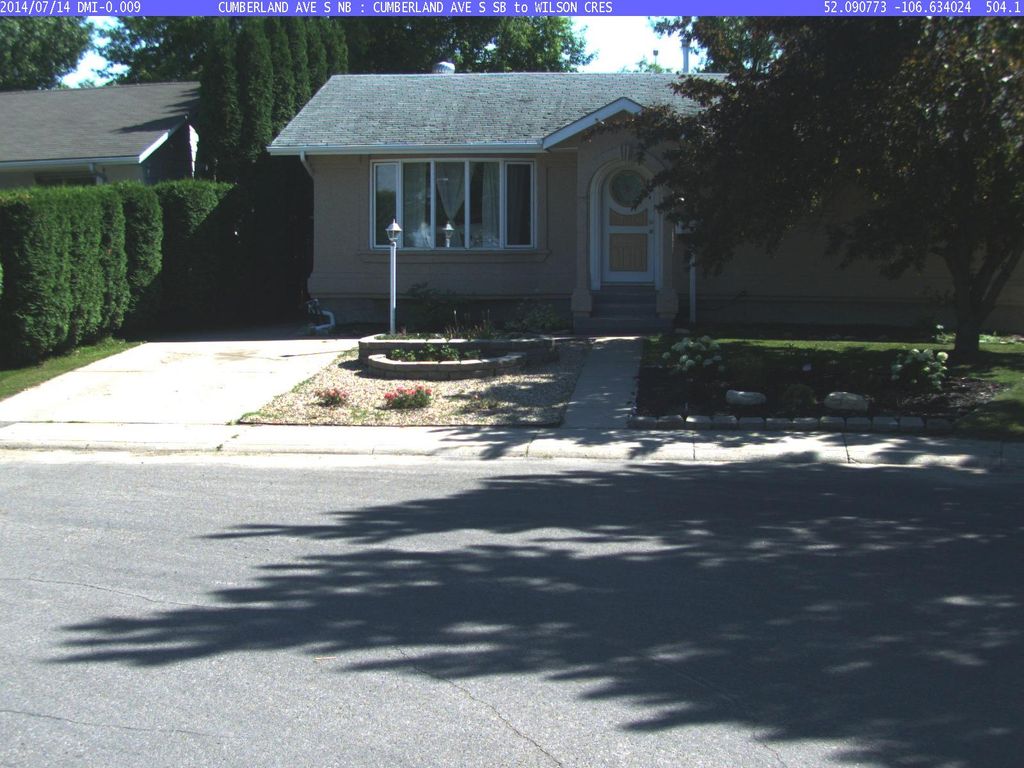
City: saskatoon